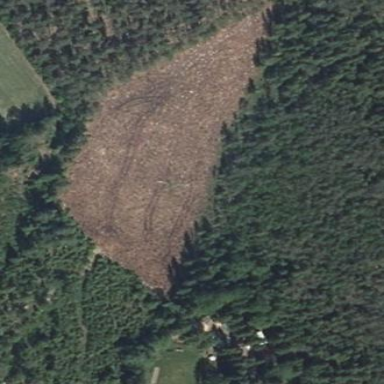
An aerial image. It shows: Clearcut area created by human activity.